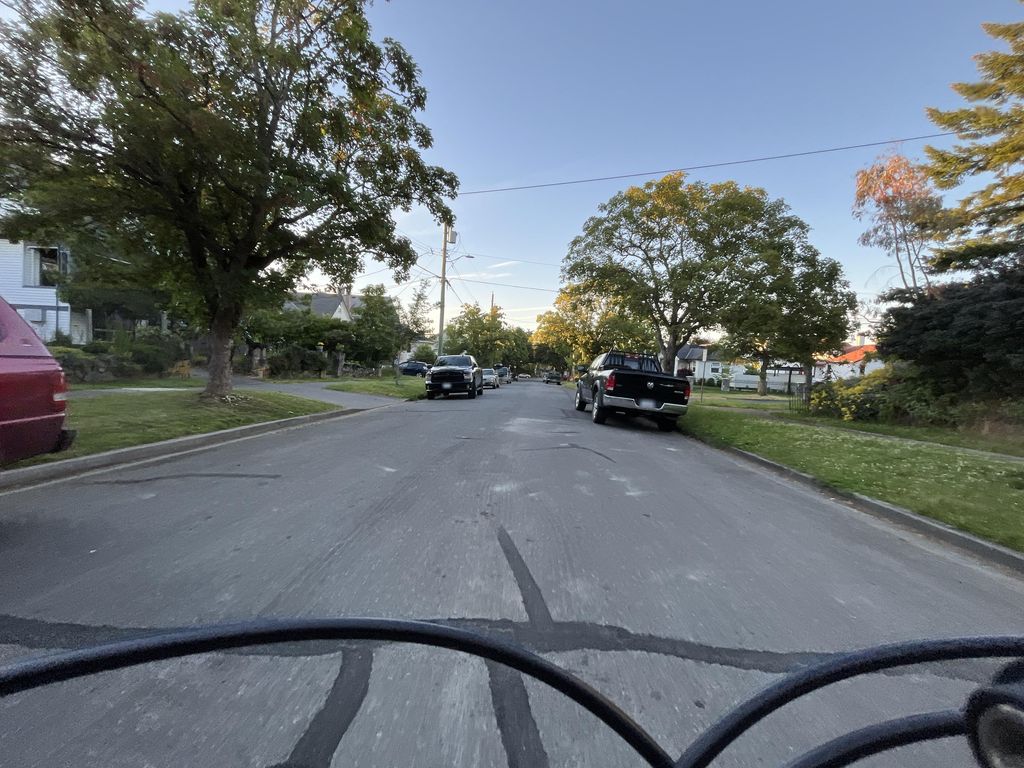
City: victoria